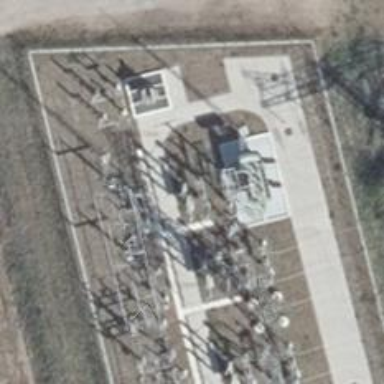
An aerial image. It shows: Switch for power supply.